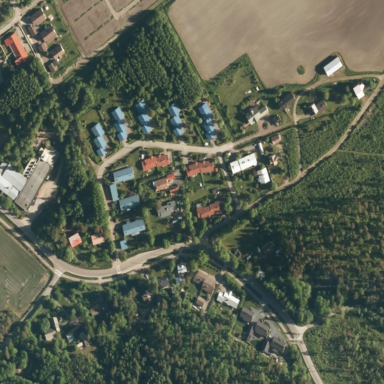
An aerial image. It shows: Residential area.